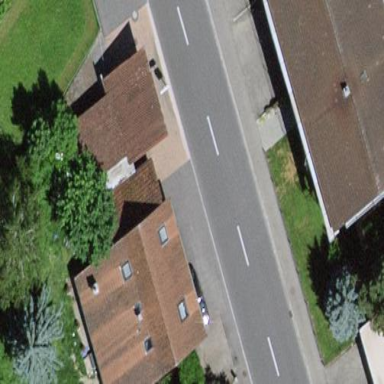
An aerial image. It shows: Residential building.